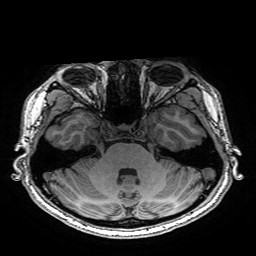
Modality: T1w
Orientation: coronal
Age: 21
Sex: male
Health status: healthy
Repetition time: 2.53 s
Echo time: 0.0034 s